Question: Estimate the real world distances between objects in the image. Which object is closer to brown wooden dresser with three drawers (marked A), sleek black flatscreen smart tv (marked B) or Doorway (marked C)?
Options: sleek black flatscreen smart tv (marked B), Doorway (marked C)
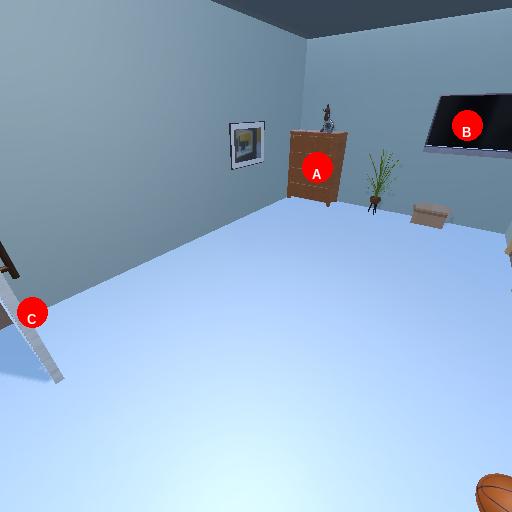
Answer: sleek black flatscreen smart tv (marked B)